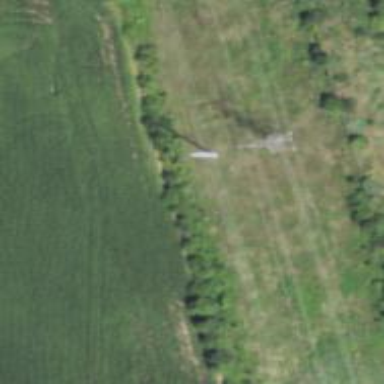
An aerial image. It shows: Power tower.